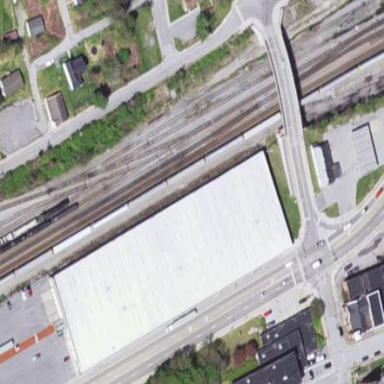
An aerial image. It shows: Warehouse building.